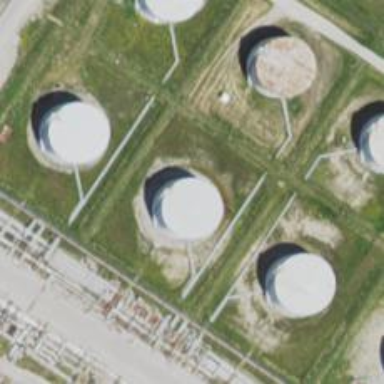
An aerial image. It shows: Storage tank that is man-made.